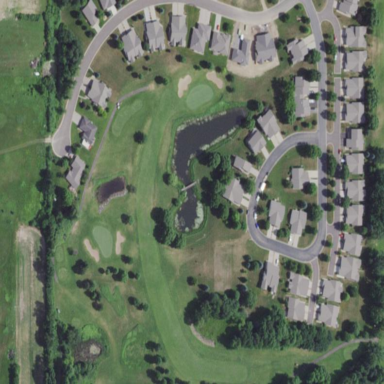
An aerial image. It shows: Golf fairway surrounded by grass.